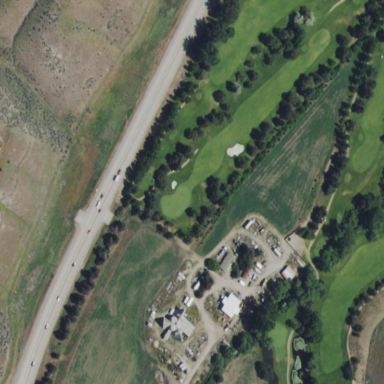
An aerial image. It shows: Grassy area designated as golf fairway.